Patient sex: F
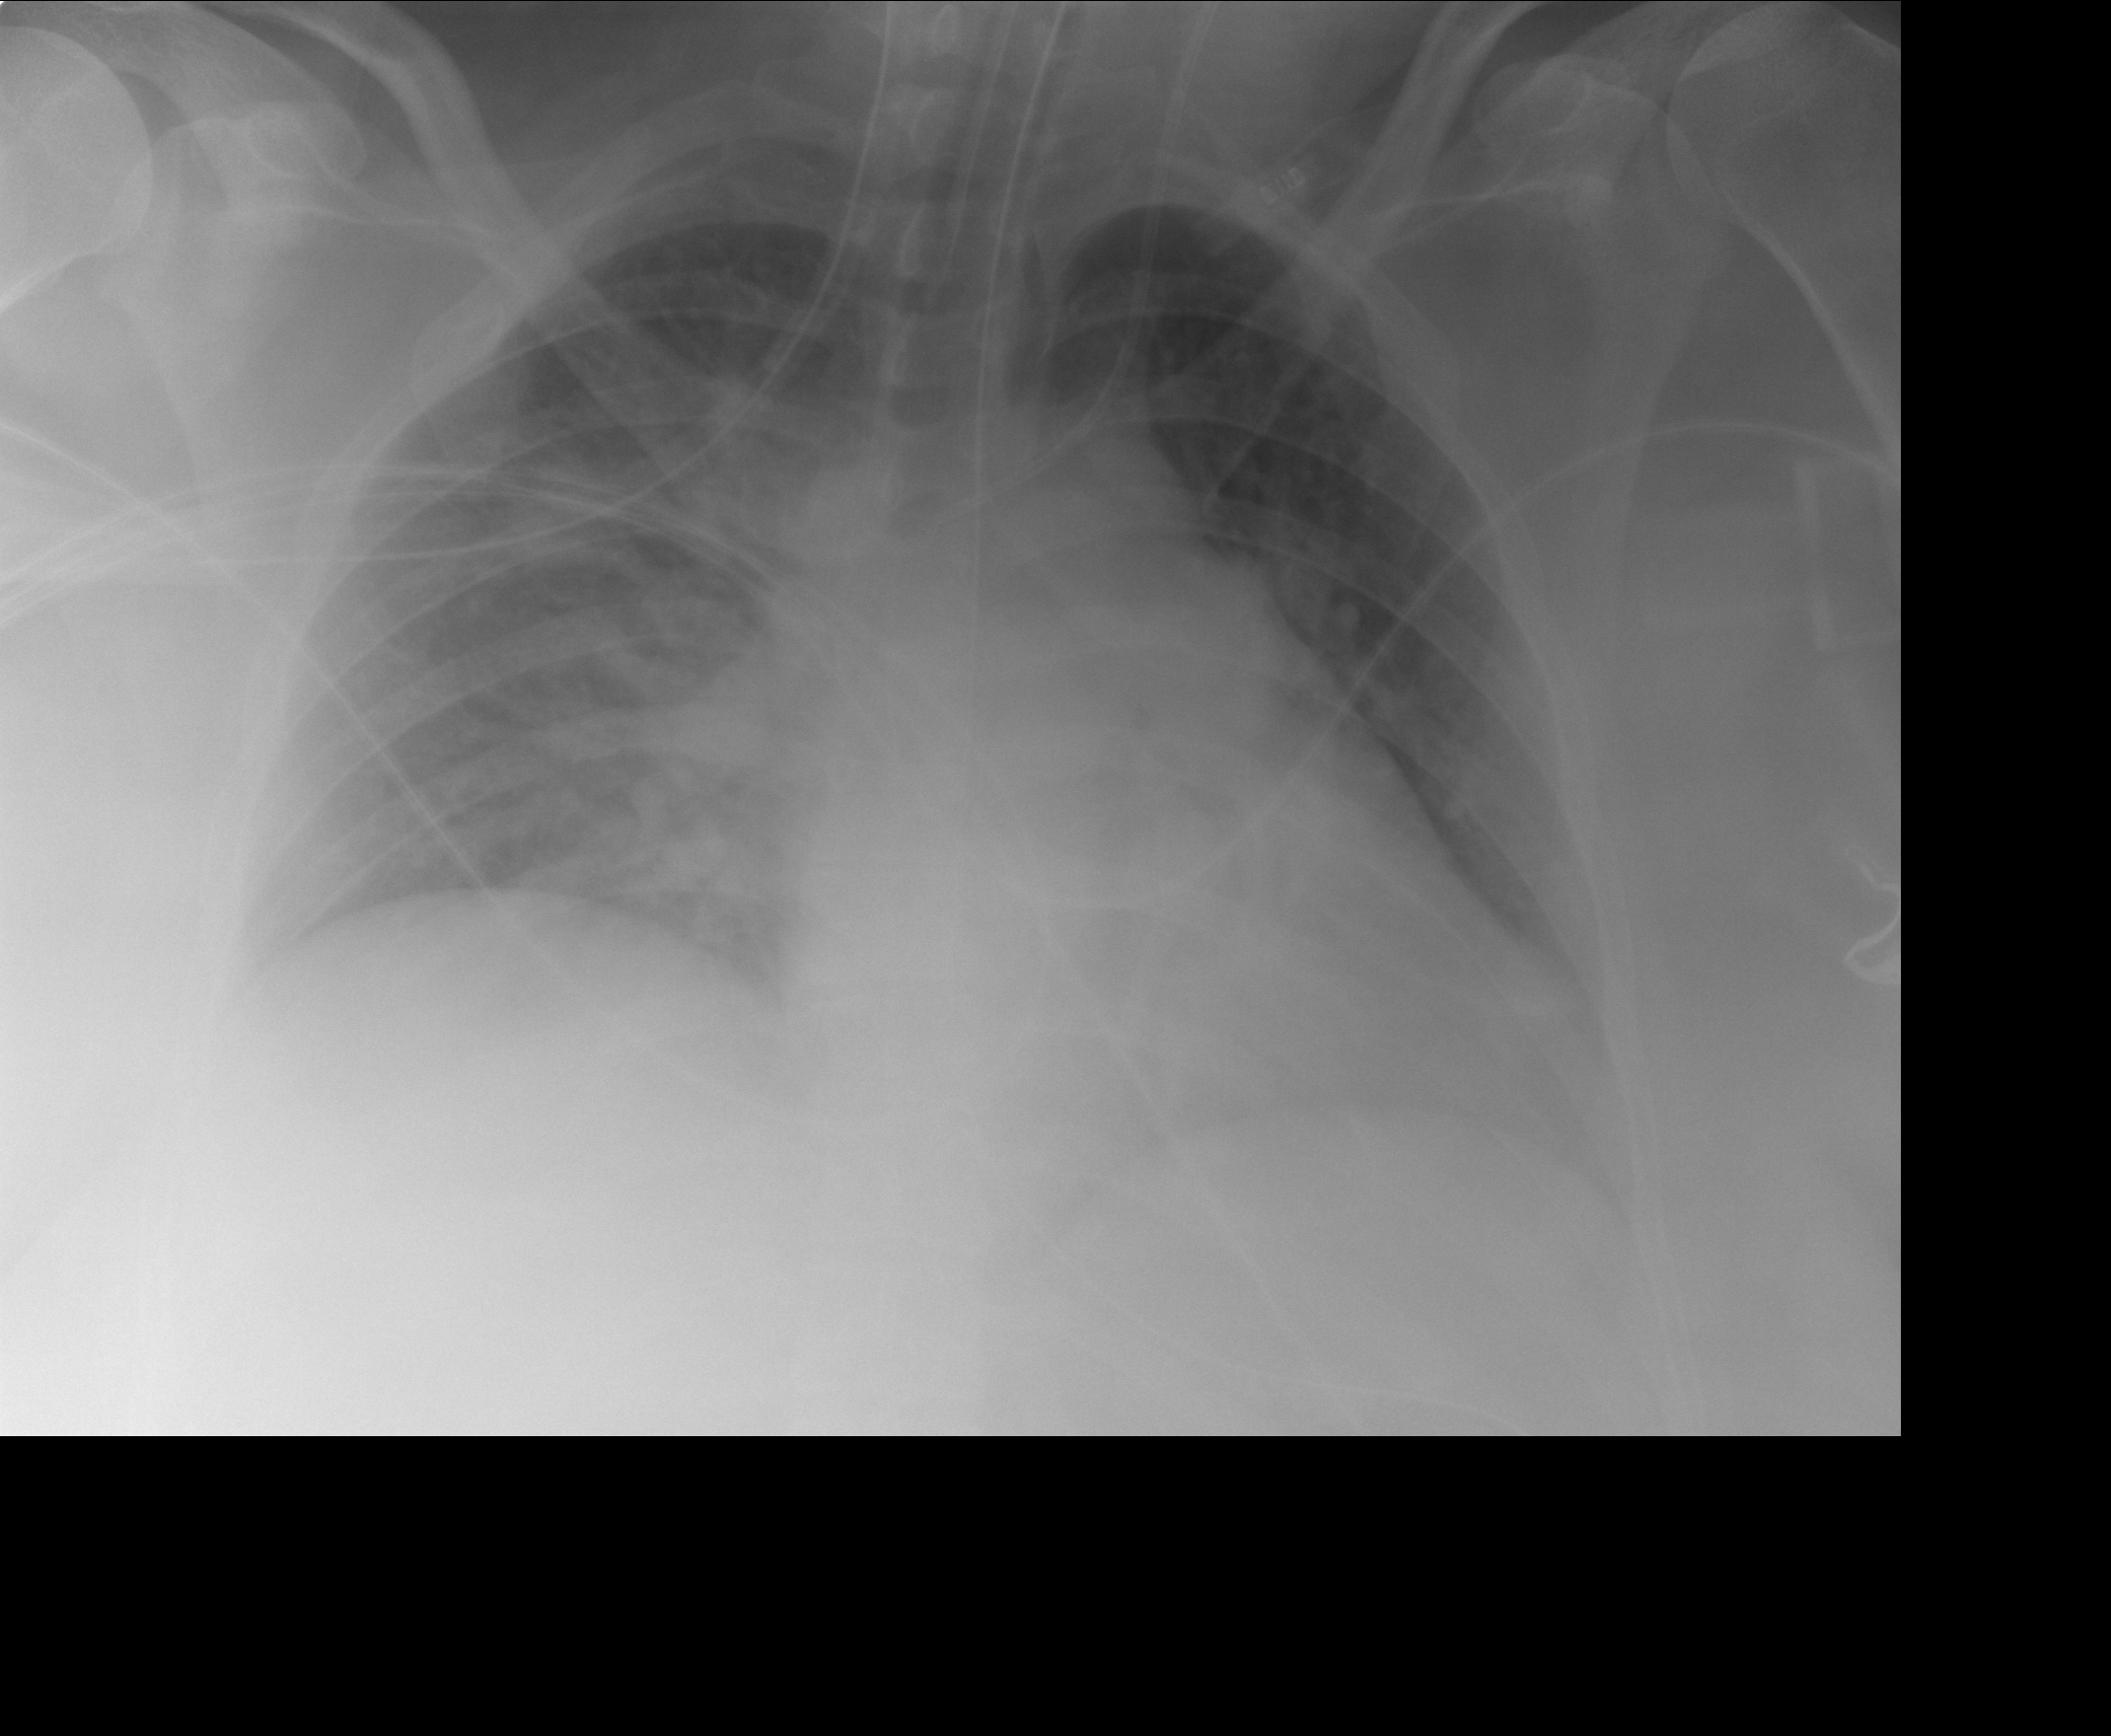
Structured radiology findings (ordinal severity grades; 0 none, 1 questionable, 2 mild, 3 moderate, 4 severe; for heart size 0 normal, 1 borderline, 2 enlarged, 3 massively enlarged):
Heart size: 0
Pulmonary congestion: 3
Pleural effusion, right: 2
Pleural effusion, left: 0
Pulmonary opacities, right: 3
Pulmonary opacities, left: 2
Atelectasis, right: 2
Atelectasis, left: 2